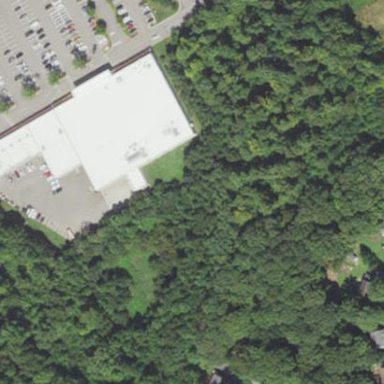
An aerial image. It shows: Retail building housing supermarket.